Interaction volume radius: 5 \u00c5
Interaction volume height: 15 \u00c5
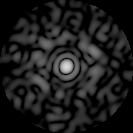
Disorder parameter: 0.8191